Question: im trying to get int data from firestore but before that app crashes i dont know why when i try it as string it work i get it and i can list it but when i try it int app crashes even before get data
here is my code second part is my adapter logchat said 2 line is wrong i mark it with stairs for u
'''
FirebaseFirestore firestore;
ArrayList<String> useremaillist;
ArrayList<Integer> userpointlist;
SkorAdapter skorAdapter;
@Override
protected void onCreate(Bundle savedInstanceState) {
super.onCreate(savedInstanceState);
setContentView(R.layout.activity_skor_board);
firestore=FirebaseFirestore.getInstance();
useremaillist=new ArrayList<>();
userpointlist=new ArrayList<>();
getscore();
RecyclerView skorboardrecyclerView=findViewById(R.id.recyclerView);
skorboardrecyclerView.setLayoutManager(new LinearLayoutManager(this));
skorAdapter=new SkorAdapter(useremaillist,userpointlist);
skorboardrecyclerView.setAdapter(skorAdapter);
}
public void getscore(){
CollectionReference collectionReference=firestore.collection("Kullanicilar ve Skorlar");
collectionReference.orderBy("skor", Query.Direction.DESCENDING).addSnapshotListener(new EventListener<QuerySnapshot>() {
@Override
public void onEvent(@Nullable QuerySnapshot value, @Nullable FirebaseFirestoreException error) {
userpointlist.clear();
useremaillist.clear();
if(error!=null){
Log.e("tag",error.getLocalizedMessage());
}
if(value!=null){
for(DocumentSnapshot snapshot:value.getDocuments()){
Map<String,Object> userdatat=snapshot.getData();
String emailt=(String) userdatat.get("email");
int skor=(int) userdatat.get("skor");
useremaillist.add(emailt);
userpointlist.add(skor);
skorAdapter.notifyDataSetChanged();
}
}
}
});
}
** public class SkorAdapter extends RecyclerView.Adapter<SkorAdapter.Holder> {
private ArrayList<String> emaillistforadapter;
private ArrayList<Integer> pointlistforadapter;
public SkorAdapter(ArrayList<String> emaillistforadapter,ArrayList<Integer> pointlistforadapter ) {
this.emaillistforadapter = emaillistforadapter;
this.pointlistforadapter = pointlistforadapter;
}
@NonNull
@Override
public Holder onCreateViewHolder(@NonNull ViewGroup parent, int viewType) {
LayoutInflater layoutInflater=LayoutInflater.from(parent.getContext());
View view=layoutInflater.inflate(R.layout.skorboard_row,parent,false);
return new Holder(view);
}
@Override
public void onBindViewHolder(@NonNull SkorAdapter.Holder holder, int position) {
holder.useremailtext.setText(emaillistforadapter.get(position));
** holder.userpointtext.setText(pointlistforadapter.get(position));
}
@Override
public int getItemCount() {
return emaillistforadapter.size();
}
public class Holder extends RecyclerView.ViewHolder {
TextView useremailtext;
TextView userpointtext;
public Holder(@NonNull View itemView) {
super(itemView);
useremailtext=itemView.findViewById(R.id.kullanicimailtext);
userpointtext=itemView.findViewById(R.id.kullanicipointtext);
}
}
'''
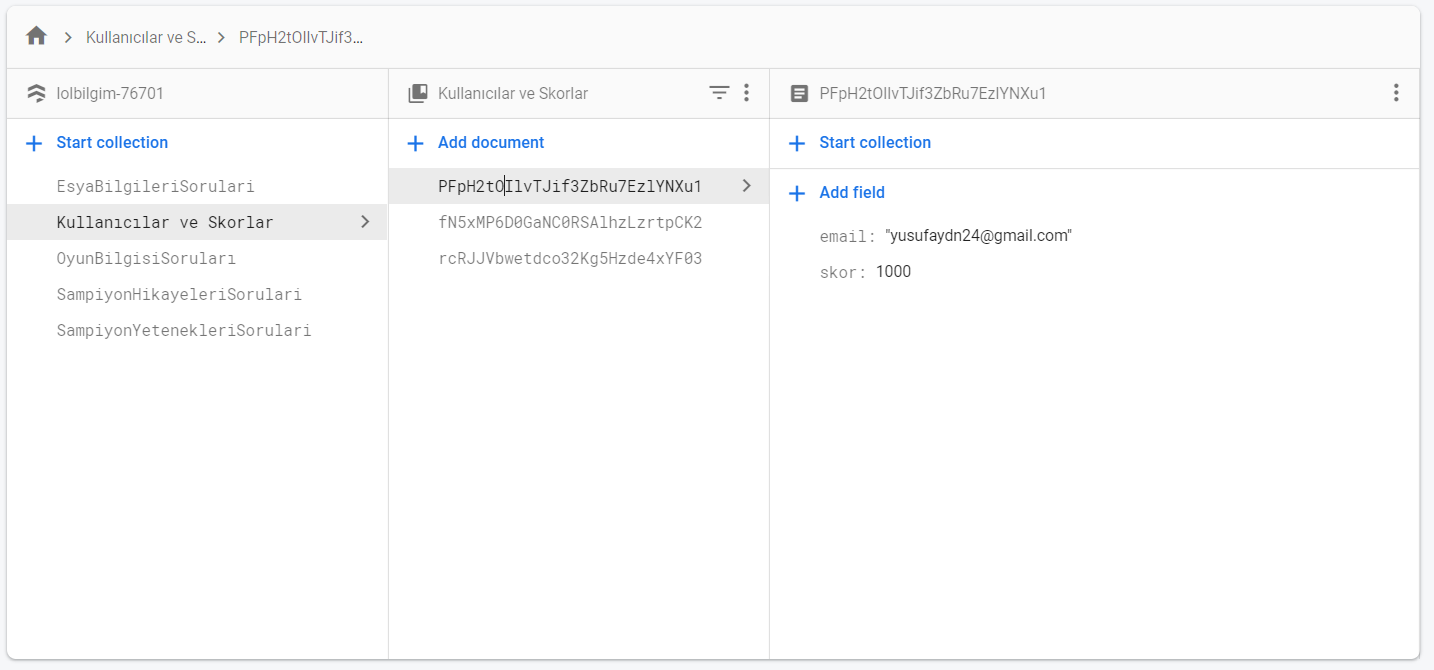
Answer: The problem is in the adapter then.
You have a 'private ArrayList<Integer> pointlistforadapter;' and the problem is that you are doing 'holder.userpointtext.setText(pointlistforadapter.get(position));' and <URL> accepts a 'CharSeq' and it lets you add an 'Int' in paramter because it also has this signature :
<URL>
And since it's not a resid it crashes.
What you can do is :
'''
holder.userpointtext.setText(pointlistforadapter.get(position).toString());
'''